Question: Count the number of objects in the diagram.
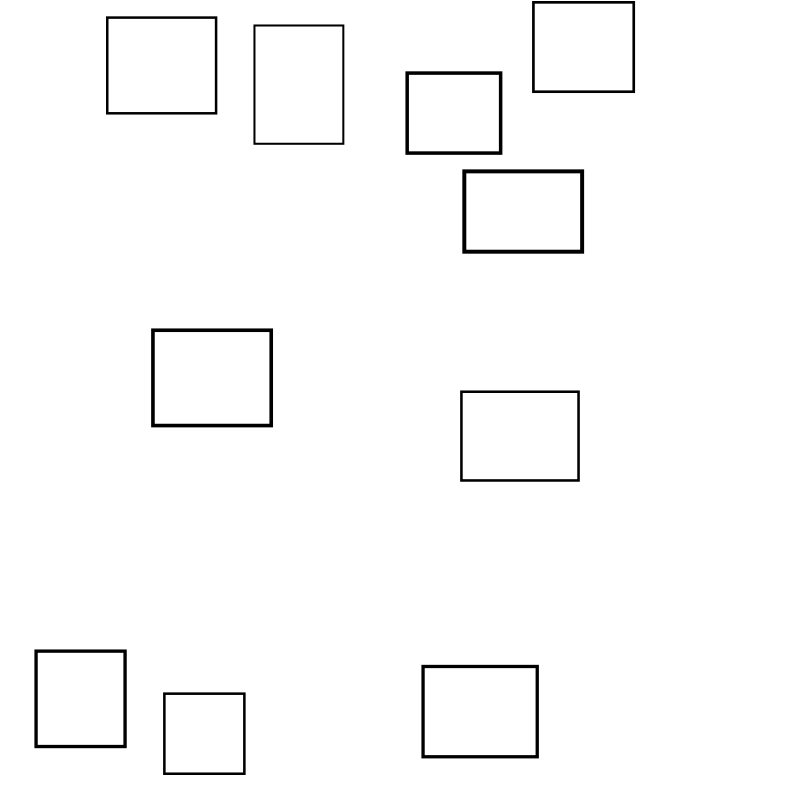
Answer: 10